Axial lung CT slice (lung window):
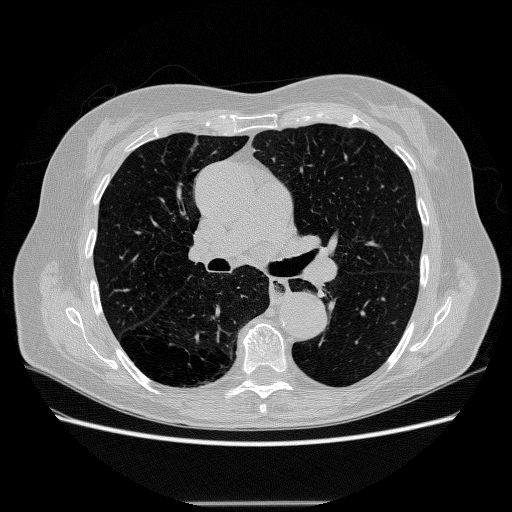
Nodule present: no